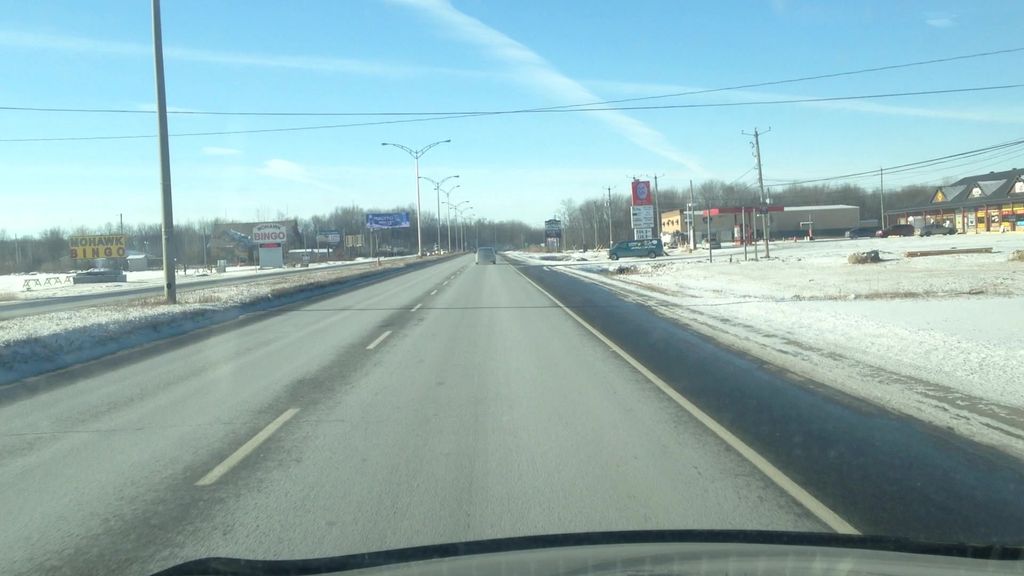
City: montreal